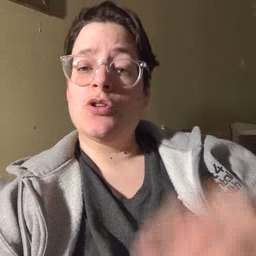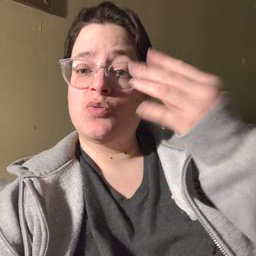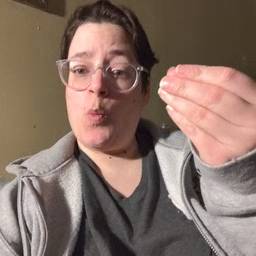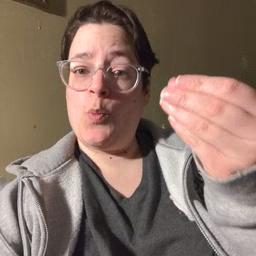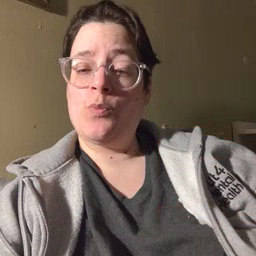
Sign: go